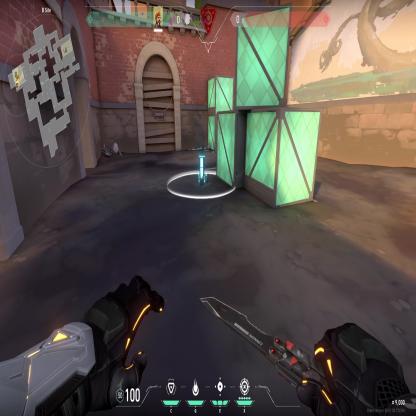
Label: planted spike